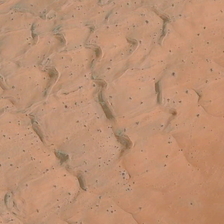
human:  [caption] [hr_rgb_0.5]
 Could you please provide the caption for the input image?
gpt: some ripples are in a piece of khaki desert .

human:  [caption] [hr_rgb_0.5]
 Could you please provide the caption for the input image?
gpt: some ripples are in a piece of khaki desert .

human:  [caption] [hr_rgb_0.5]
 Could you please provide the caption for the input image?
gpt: some ripples are in a piece of khaki desert .

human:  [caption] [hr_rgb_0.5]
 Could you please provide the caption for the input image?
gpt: some ripples are in a piece of khaki desert .

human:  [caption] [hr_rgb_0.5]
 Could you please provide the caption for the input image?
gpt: some ripples are in a piece of khaki desert .